Question:
using this as reference but now with different scenario <URL>
Item, Sales, and remarks columns are given column from a database, New Sales column is a formulated column where in, it is getting the sum of items with the same keyword remarks except the default n/a remarks.
(regardless the remarks is not fully identical, at least there's a common similarity like what is on the image above - item 5 has "new" in it, still it sums up with item 6 because of their similar keyword found "small")
- This doesn't work because when the remarks is not identical to each other it will not get the sum properly (for item5 and item6)
'''
CASE
WHEN ([remarks] not like '%big%') AND ([remarks] not like '%PAENGS%')
THEN sales
ELSE SUM(sales) OVER(PARTITION BY [remarks])
END as 'New Sales'
'''
- So it leave me to this, but I was lost as it is not getting the desired output.
'''
CROSS APPLY
SELECT
d.*,
NewSales =
CASE
WHEN ([remarks] not like '%big%') or ([remarks] not like '%small%')
THEN Sales
ELSE x.NewSales
END
FROM #MSRSuperFinal3 d
CROSS APPLY(SELECT NewSales = SUM(Sales)
FROM #MSRSuperFinal3
WHERE ([remarks] like '%big%') or ([remarks] like '%small%')
)x
'''
Any help will be highly appreciated
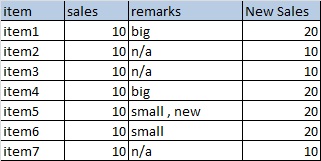
Answer: Using 'CROSS APPLY'
'''
SELECT *
FROM temp t
CROSS APPLY(
SELECT SUM(sales)
FROM temp
WHERE
remarks LIKE '%' + t.remarks + '%'
OR t.remarks LIKE '%' + remarks + '%'
)x(NewSales)
WHERE remarks <> 'n/a'
UNION ALL
SELECT *,
NewSales = sales
FROM temp
WHERE remarks = 'n/a'
ORDER BY item
'''
---
Based on your comment, this should be your final query:
'''
SELECT *
FROM #MSRSuperFinal3 t
CROSS APPLY(
SELECT
SUM(CurrentMonth)
FROM #MSRSuperFinal3
WHERE
t.misc LIKE '%' + misc + '%'
OR misc LIKE '%' + t.misc + '%'
)x(NewSales)
WHERE
([misc] LIKE '%BIGKAHUNA%')
or ([misc] LIKE '%PAENGS%')
UNION ALL
SELECT *,
NewSales = CurrentMonth
FROM #MSRSuperFinal3
WHERE
([misc] not like '%BIGKAHUNA%')
AND ([misc] not like '%PAENGS%')
AND ([misc] not like '%ROBINSONS%')
ORDER BY location, name
'''